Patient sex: M
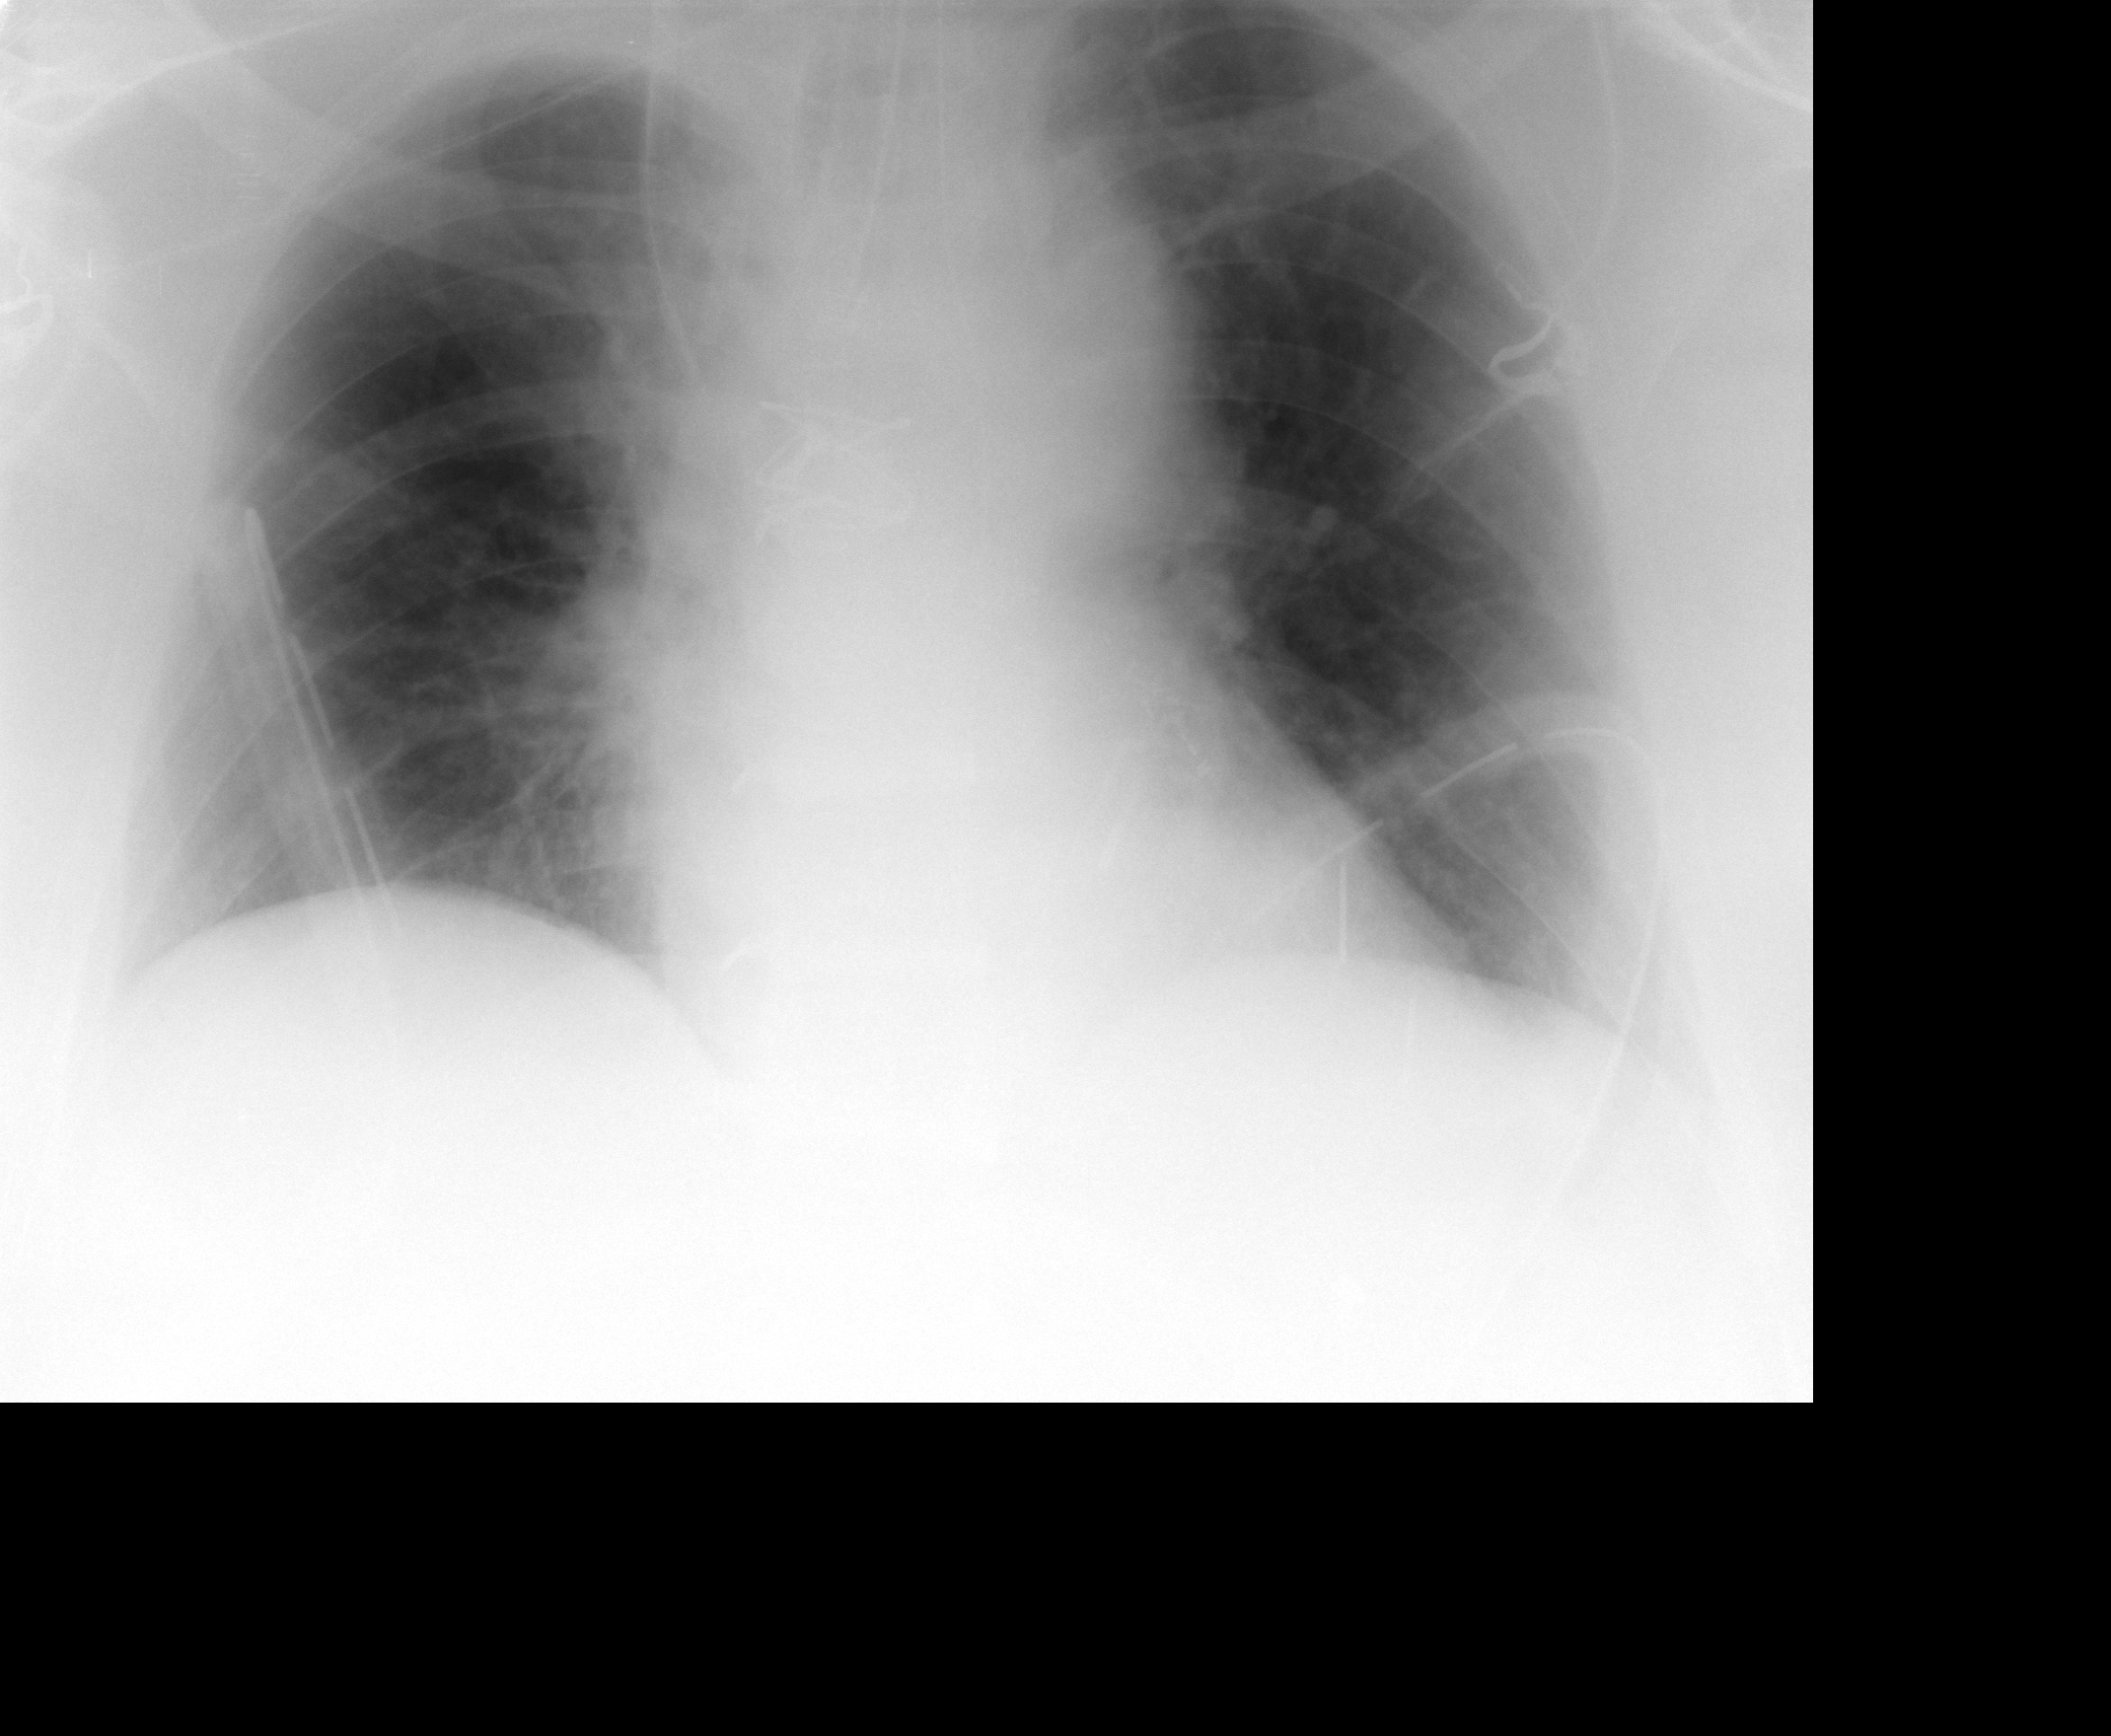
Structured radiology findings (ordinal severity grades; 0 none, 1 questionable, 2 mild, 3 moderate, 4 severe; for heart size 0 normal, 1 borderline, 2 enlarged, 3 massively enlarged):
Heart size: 2
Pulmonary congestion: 2
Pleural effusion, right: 0
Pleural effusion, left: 0
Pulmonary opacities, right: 0
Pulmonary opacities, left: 0
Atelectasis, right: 0
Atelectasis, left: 2